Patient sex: M
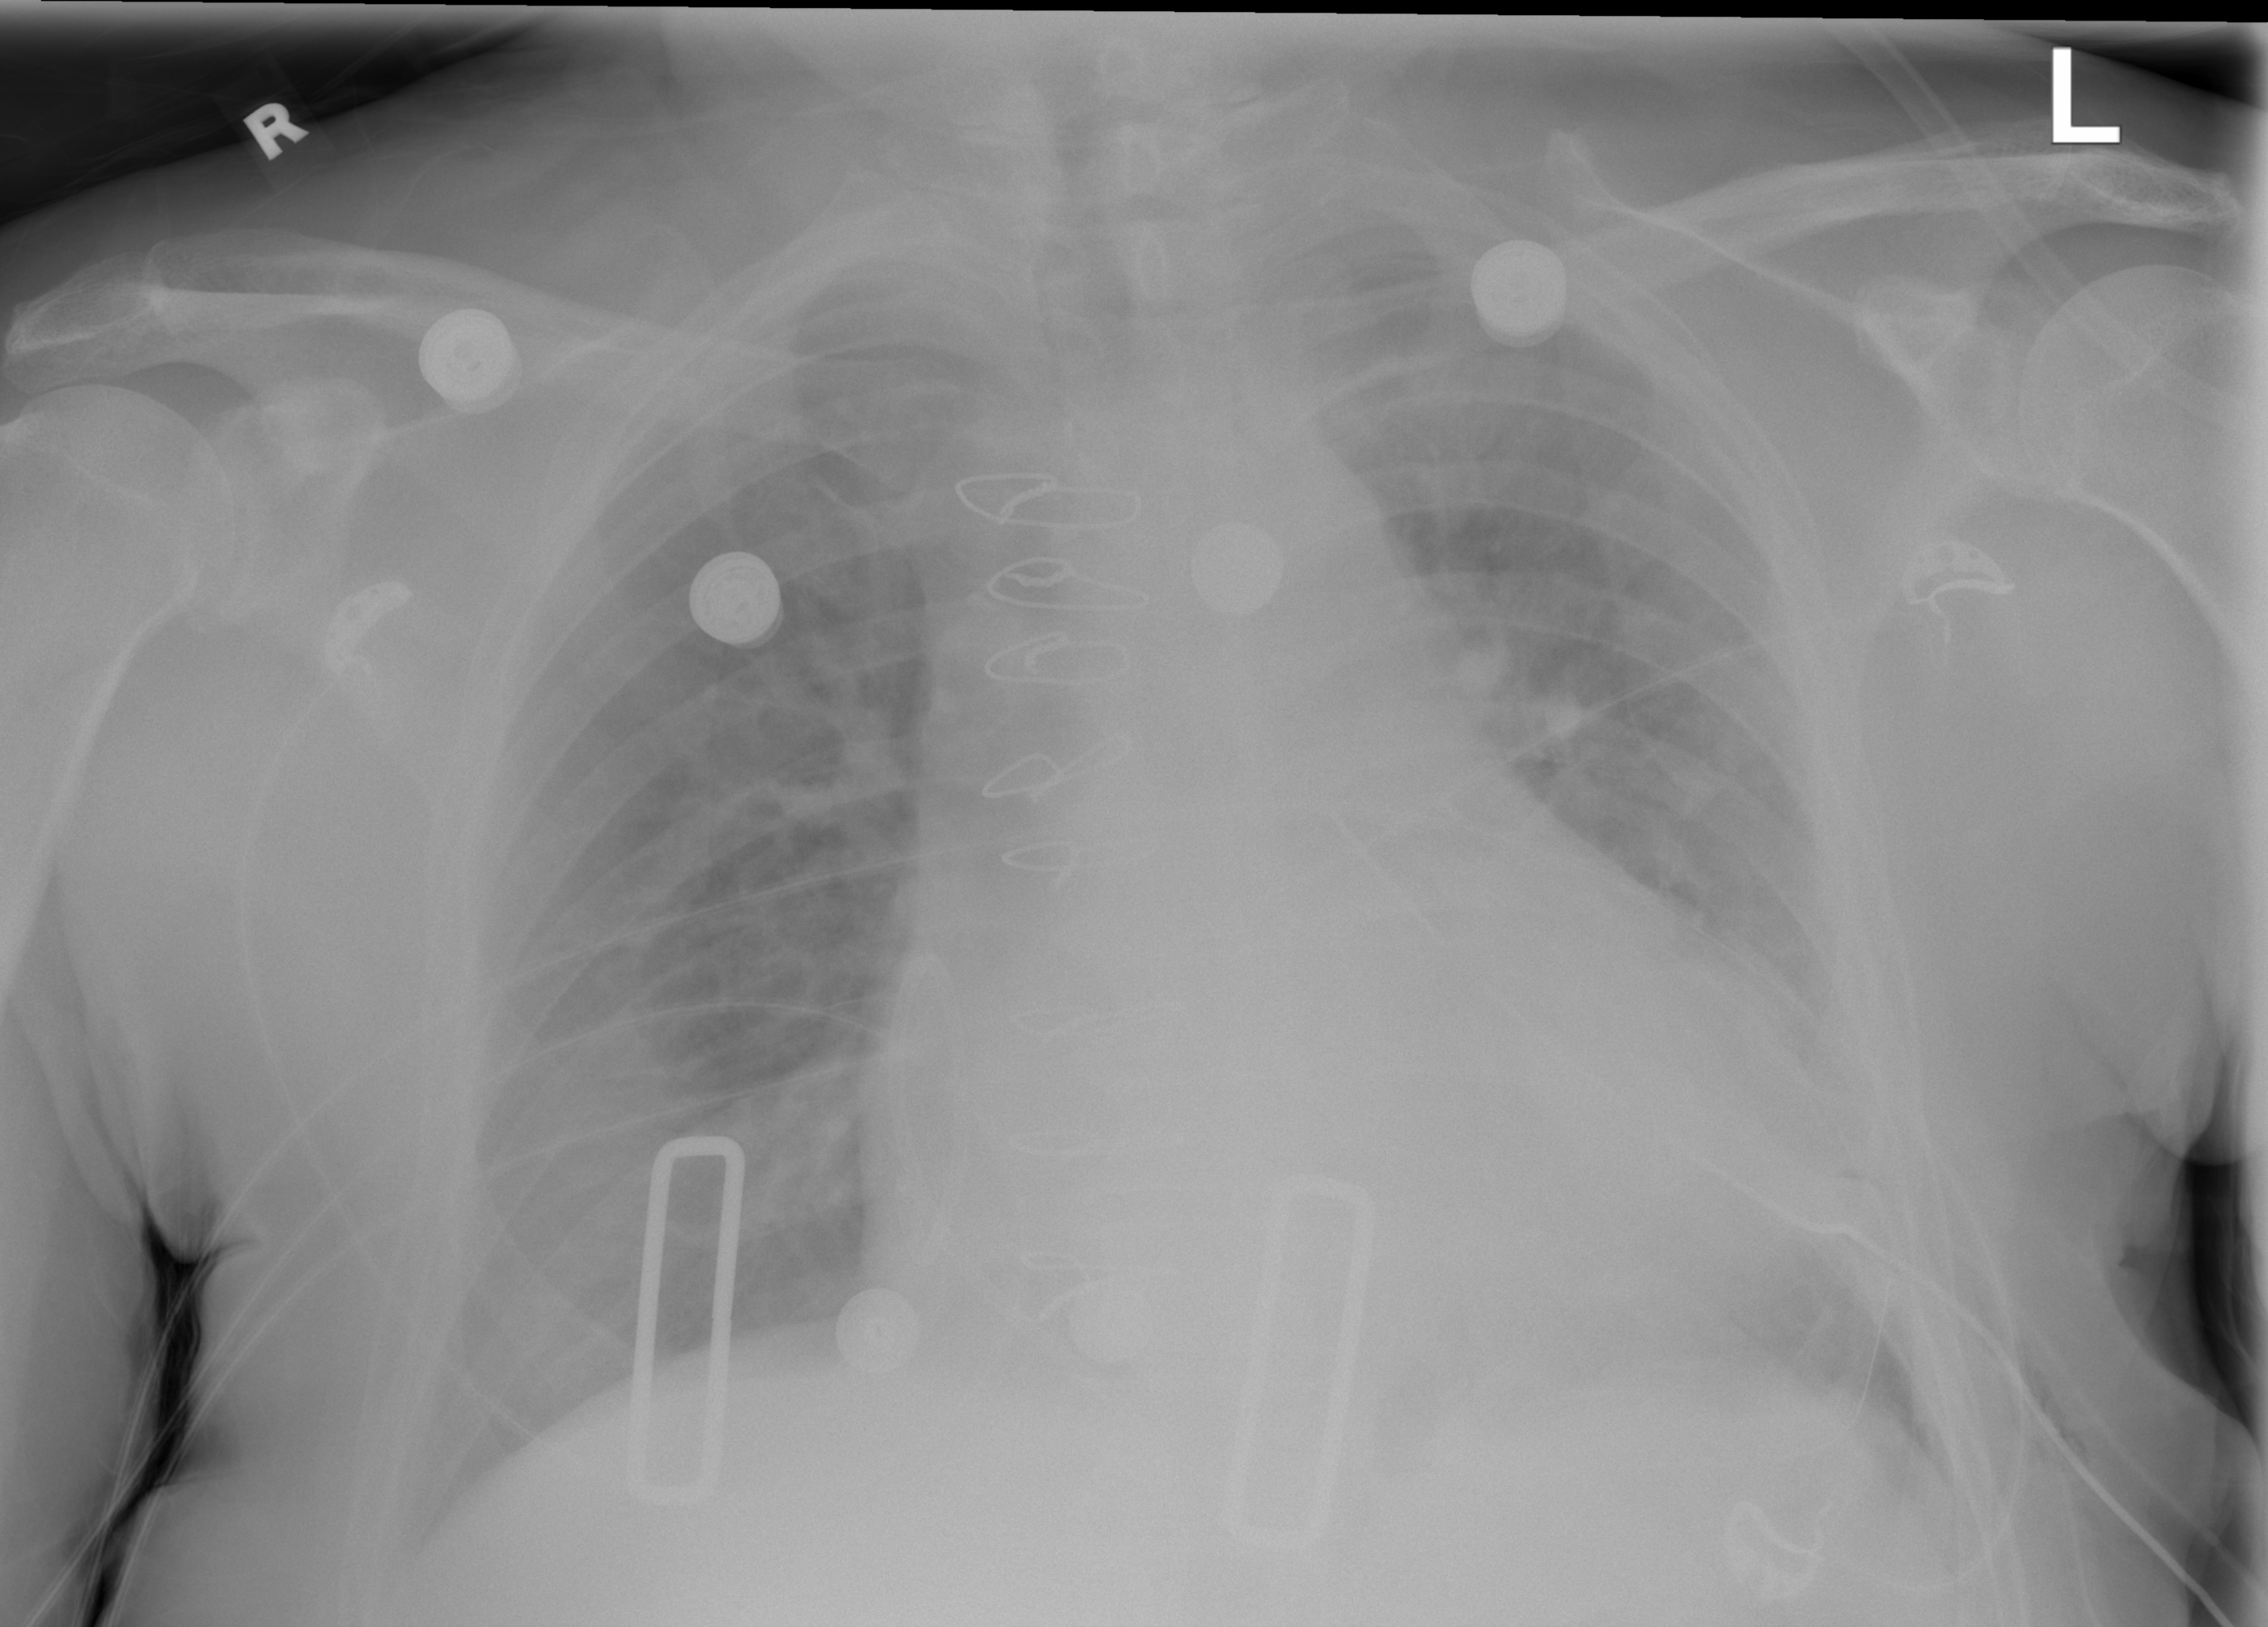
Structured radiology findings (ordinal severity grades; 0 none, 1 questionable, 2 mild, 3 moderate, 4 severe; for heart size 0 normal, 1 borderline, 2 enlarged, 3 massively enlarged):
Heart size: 2
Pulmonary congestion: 1
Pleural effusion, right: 0
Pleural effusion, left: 0
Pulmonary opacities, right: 0
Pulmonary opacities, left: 0
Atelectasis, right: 2
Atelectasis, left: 2